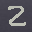
Label: 2